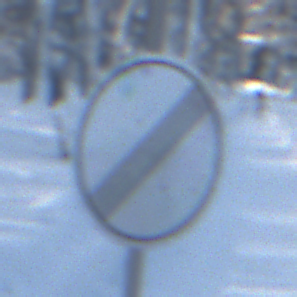
Verkehrszeichen: EndeSaemtlicherBegrenzungen
Umgebung: Outdoor, Nature
Tageszeit: MorningAfternoon
Wetter: Clear
Licht: Natural
Jahreszeit: Winter
Kontrast: LowContrast